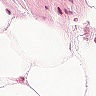
Metastatic tissue present: no